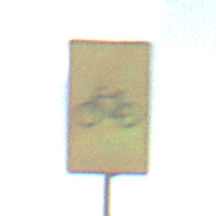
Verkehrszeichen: RadverkehrOhnePfeilsymbol
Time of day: SunriseSunset
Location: Outdoor (Nature)
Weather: PartlyCloudy
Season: NotSpecified
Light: Natural